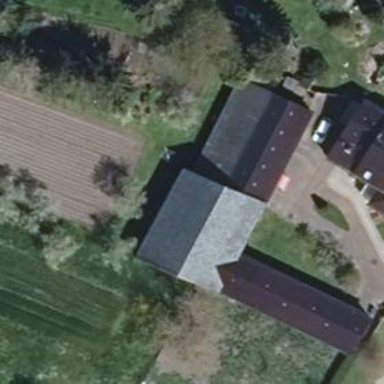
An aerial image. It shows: Building with gabled roof oriented along its length.